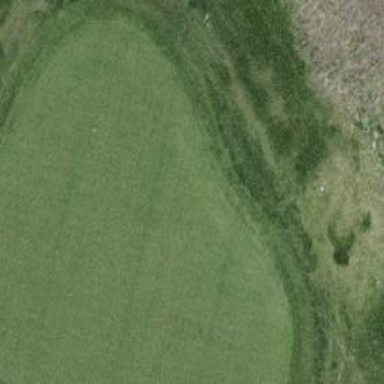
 ideal for leisure and sports activities."